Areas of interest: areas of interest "Commercial service"
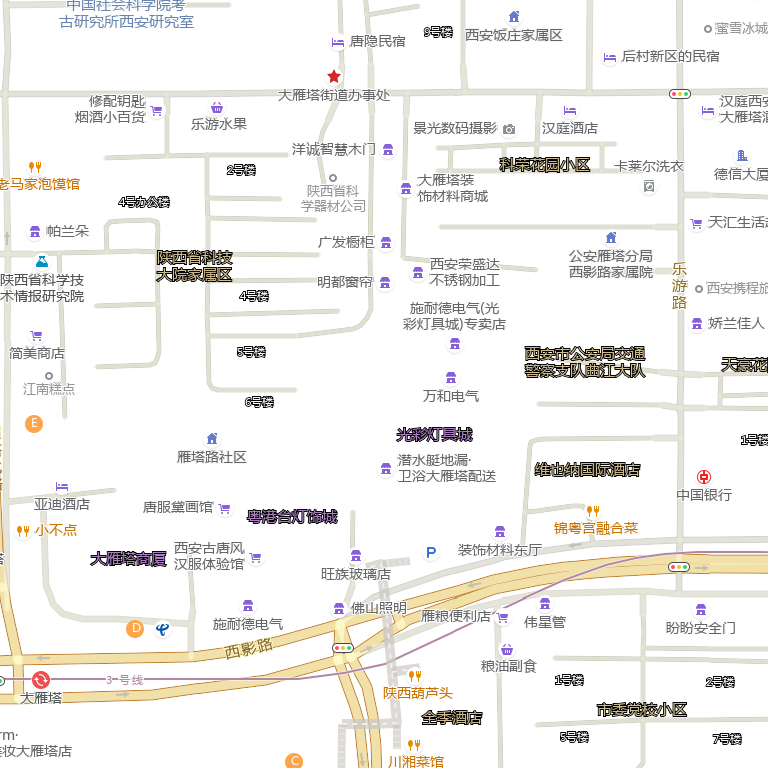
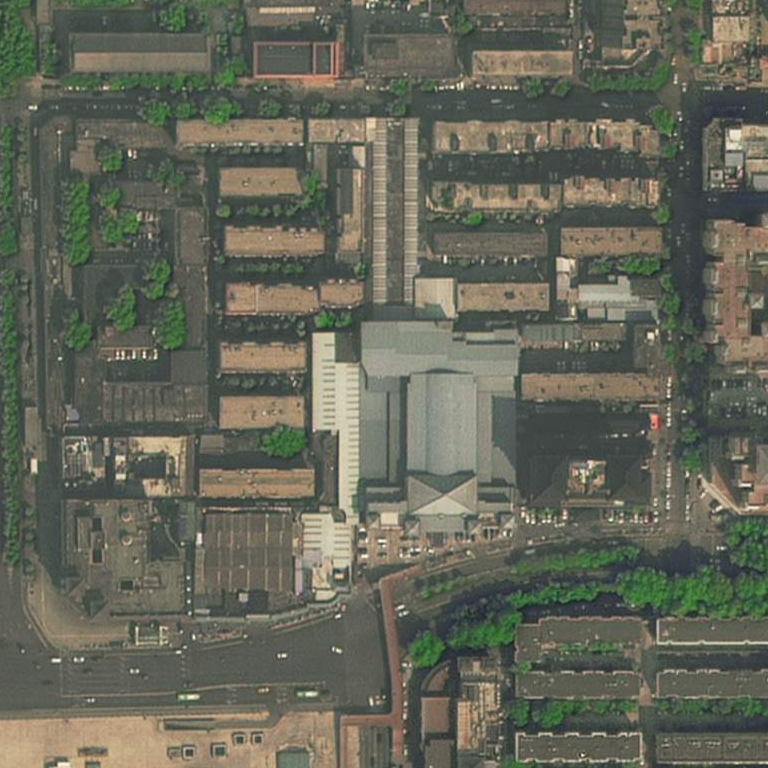